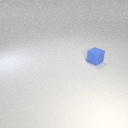
small blue rubber cube